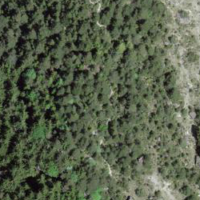
EUNIS habitat code: 43
Species observed at this site:
Cephalanthera rubra
Gymnadenia conopsea